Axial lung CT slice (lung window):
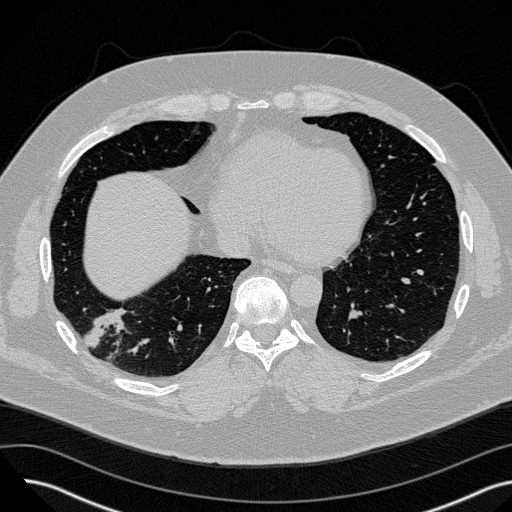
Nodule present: no